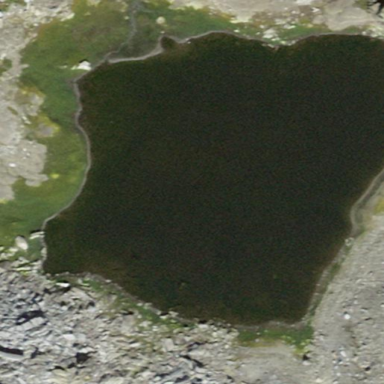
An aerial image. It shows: Lake with natural water.